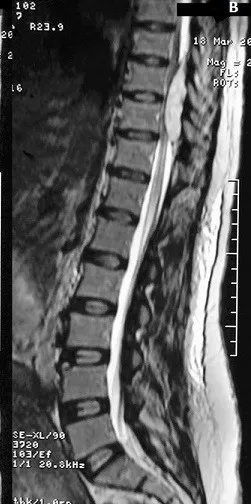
Sagittal T2-weighted images; B) shows a heterogeneous hyperintense epidural mass.
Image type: radiology (mri)